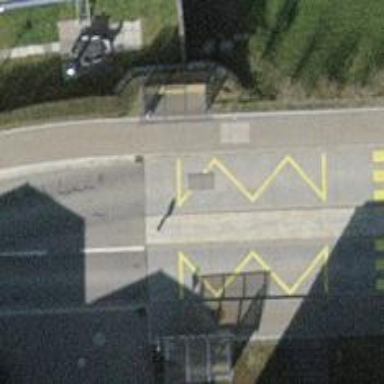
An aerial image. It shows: Platform for public transport with shelter.